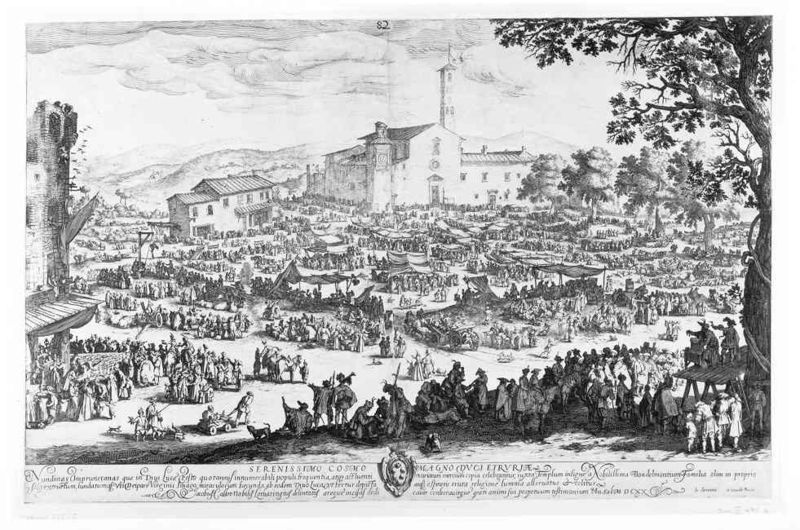
Titel: Der Jahrmarkt von Impruneta
Künstler: Jacques Callot
Standort: Karlsruhe
Institution: Staatliche Kunsthalle Karlsruhe
Schlagwörter: baum, berg, himmel, schatten, weiß, wolken, landschaft, menschen, stadt, bunt, fenster, licht, schwarz, zeichnung, blick, dach, gebäude, haus, hund, hunde, fest, leute, masse, menge, versammlung, häuser, stamm, vögel, kirche, personen, tanzen, renaissance, karren, kinder, pferde, turm, spanien, schrift, italien, ort, zuschauer, dorf, giebel, grafik, rast, markt, platz, wagen, krieg, soldaten, stadtansicht, ruine, burg, kloster, druck, druckgrafik, radierung, stich, schwarzweiß, text, waffen, menschenmasse, volk, bleistift, menschenmenge, darstellung, feldzug, wappen, baldachin, eiche, kupferstich, wanderung, zelt, zelte, historisch, latein, kuperstich, südlich, massen, galgen, belagerung, camp, cosimo, heerlager, giebeldächer, 82, versanmlung, dfnsljgksl, stadansicht, stadt auf berg, livria